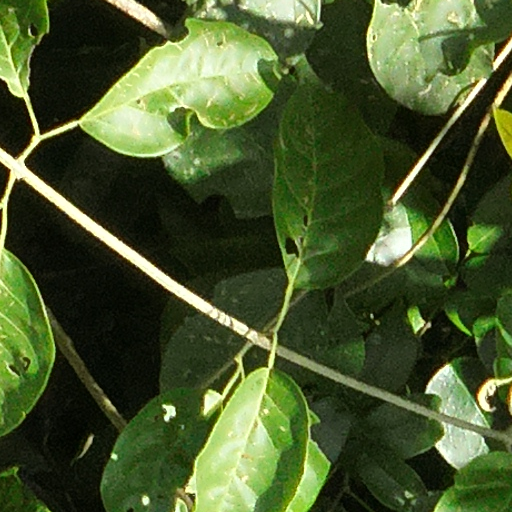
Species: Hura crepitans
GBIF accepted scientific name: Hura crepitans
Crown area (m\u00b2): 147.266